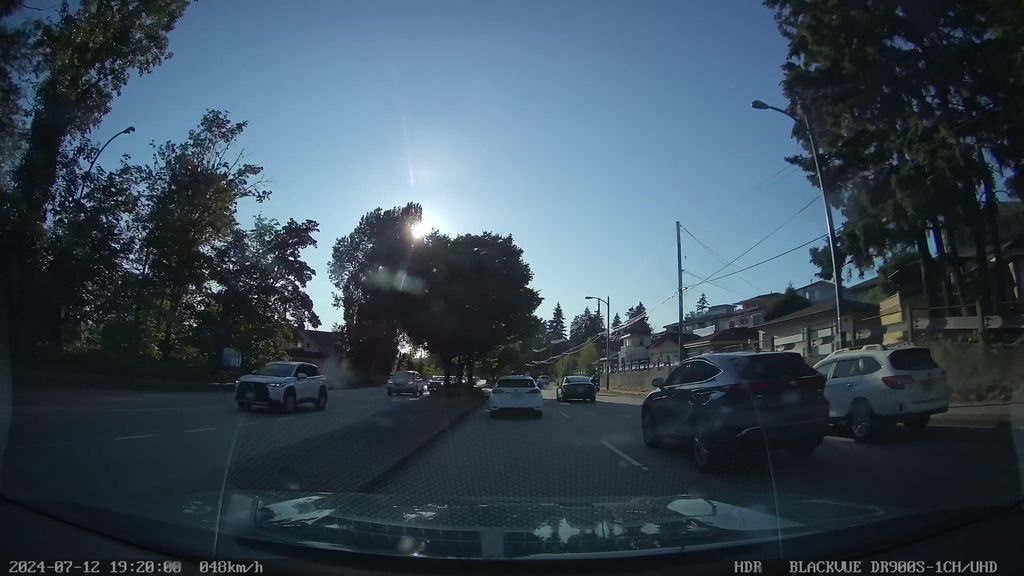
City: vancouver